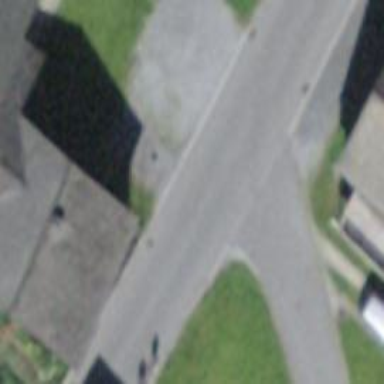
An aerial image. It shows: Residential road with asphalt surface.